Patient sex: M
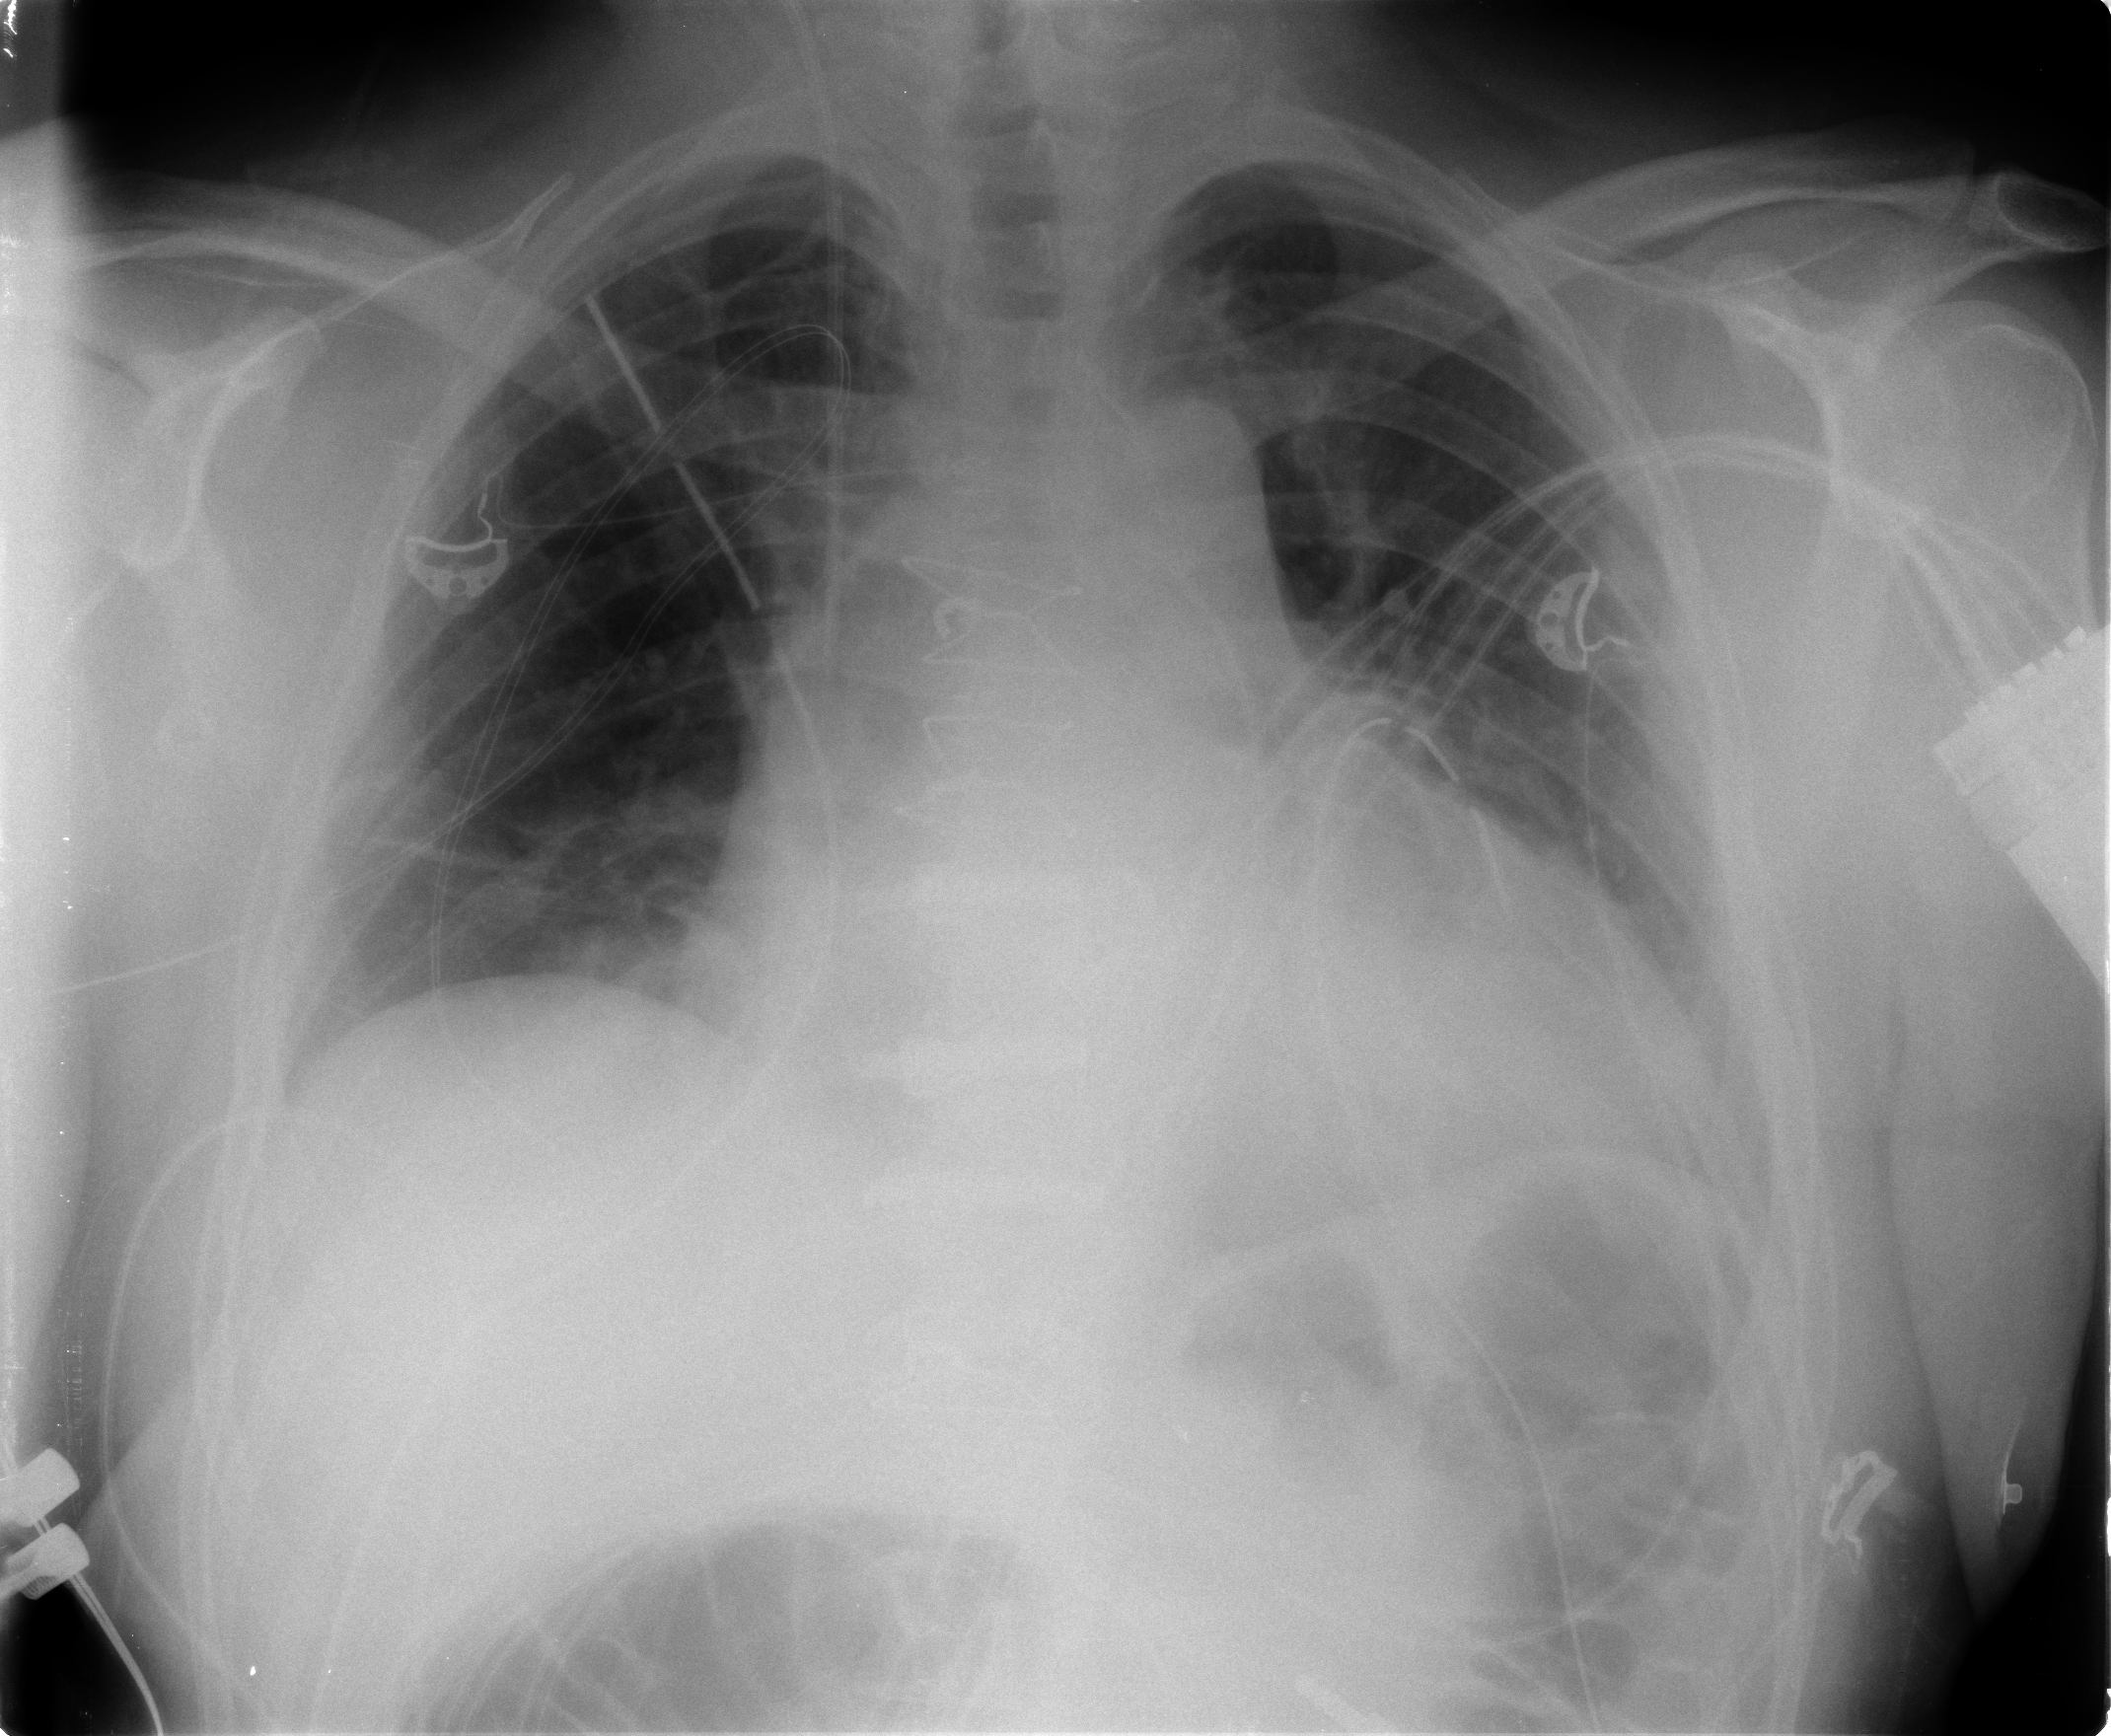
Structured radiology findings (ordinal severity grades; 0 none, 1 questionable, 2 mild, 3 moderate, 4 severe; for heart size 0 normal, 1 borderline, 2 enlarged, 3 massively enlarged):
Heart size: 2
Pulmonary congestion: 2
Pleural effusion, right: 0
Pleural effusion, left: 0
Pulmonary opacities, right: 0
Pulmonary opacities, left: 0
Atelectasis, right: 2
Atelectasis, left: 2